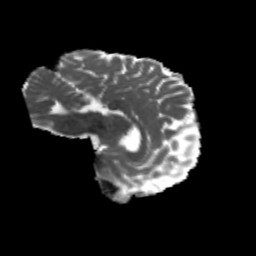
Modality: MD
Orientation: sagittal
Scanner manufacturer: siemens
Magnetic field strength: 3 T
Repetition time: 4.16 s
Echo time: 0.0806 s